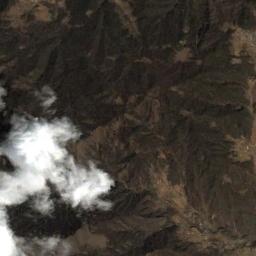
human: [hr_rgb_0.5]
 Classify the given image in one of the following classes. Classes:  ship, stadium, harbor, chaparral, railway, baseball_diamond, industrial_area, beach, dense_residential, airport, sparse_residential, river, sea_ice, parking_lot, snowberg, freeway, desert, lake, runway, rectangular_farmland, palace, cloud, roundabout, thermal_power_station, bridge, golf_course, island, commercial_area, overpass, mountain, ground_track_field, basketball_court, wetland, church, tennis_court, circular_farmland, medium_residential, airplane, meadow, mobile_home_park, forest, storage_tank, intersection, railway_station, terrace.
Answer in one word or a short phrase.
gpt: cloud